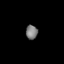
Tissue: lung
Cell type: Endothelial cells
Senescence score: 0.2232
Nuclear area (px): 159
Mean DAPI intensity: 126.491